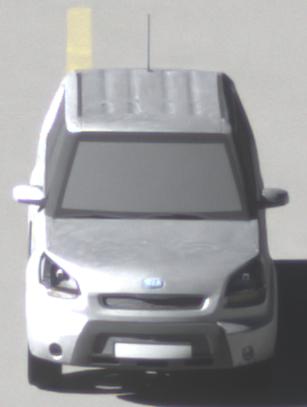
Make: KIA
Model: Soul 1.6
Detailed model: Soul (AM)
Model produced from: 2009/02
Model produced until: 2009/11
Doors: 5
Color: white
Road condition: wet road
Daytime: morning or afternoon
Contrast: high contrast